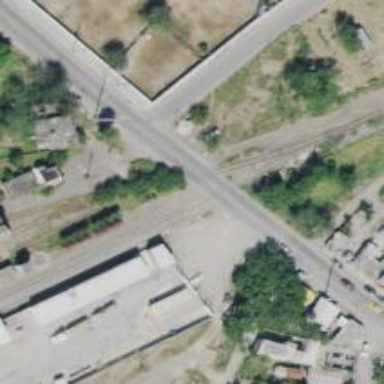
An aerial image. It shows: Railway siding with rails.